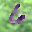
Label: 6